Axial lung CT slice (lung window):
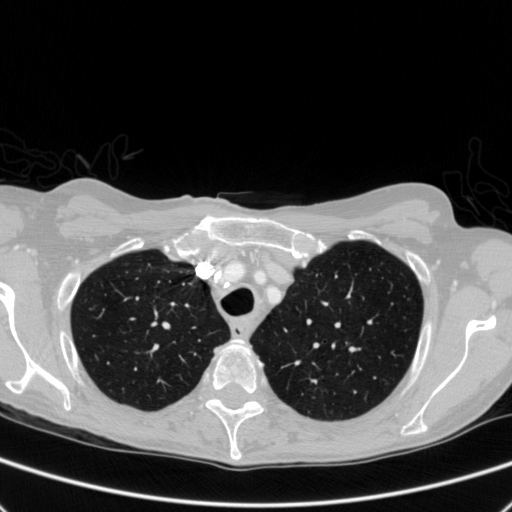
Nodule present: no